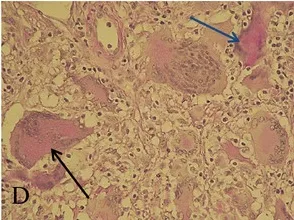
Histopathology of the lymph node. (D) A degenerating giant cell (black arrow) and a degenerated giant cell (blue arrow) showing increased periodic acid-Schiff stainability. Periodic acid-Schiff stain (underx20 magnification objective).
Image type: pathology (pas)